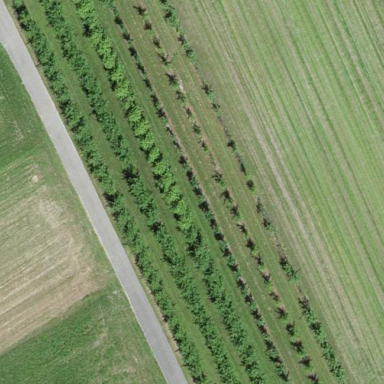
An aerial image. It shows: Orchard.